Question: I was wondering if there was any way to change the border of a 'FlatStyle.Flat' button (how it paints). I want to change the border of a 'Flat' button to look like it is rounded, like so:

I want 'button2' to have a similar border to 'button1', how the pixels in each corner have been removed. I have no idea how to do this or where to begin. If anyone could help me or put me in the right direction, please post here. Thanks!
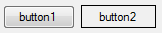
Answer: You could try using a <URL> with rounded edges as border for that button. You'd have to draw it yourself though - WinForms doesn't have WPF's Border control.